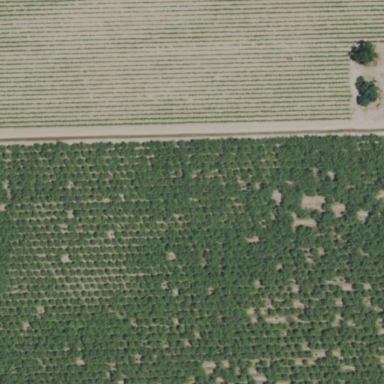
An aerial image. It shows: Almond orchard with rows of almond trees.